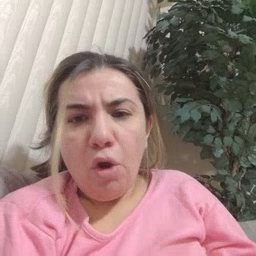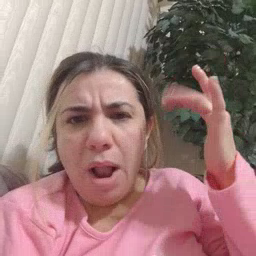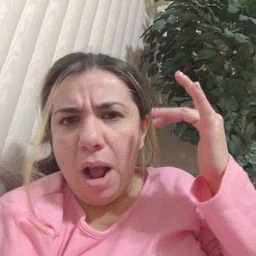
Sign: why